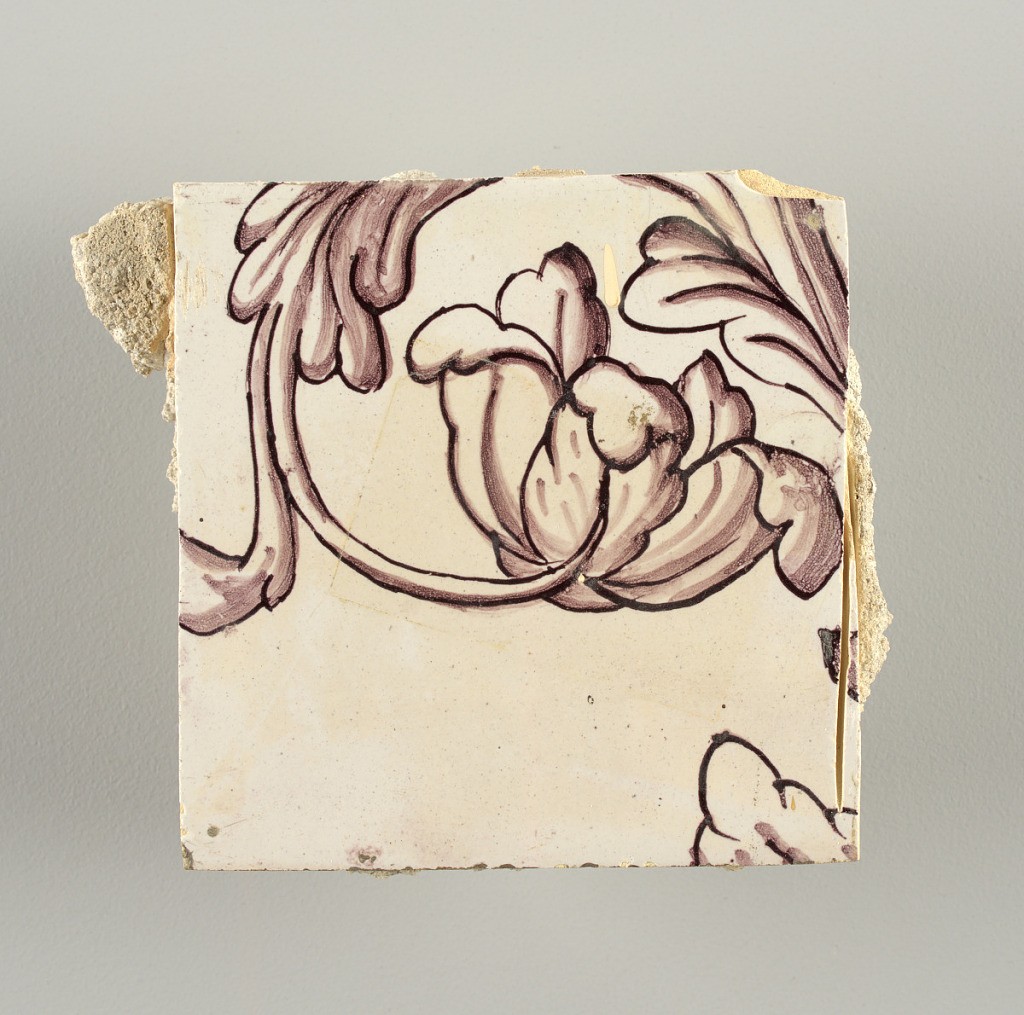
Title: Wall facing
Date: ca. 1725
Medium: tin-glazed earthenware, underglaze
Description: Two vertical rectangles, twenty-three tiles high.  A) Nine tiles wide at top; seven tiles wide at bottom.  B) Ten and one-half tiles wide.

Arabesque design of foliage.  A) with centered figure of Justice under a canopy.  B) with centered urn.